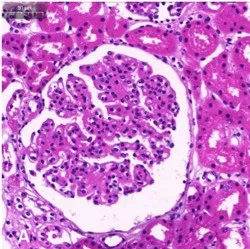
Light microscopy and electron microscopy images of kidney involvement. Hematoxylin and eosin stain.
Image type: pathology (h&e)